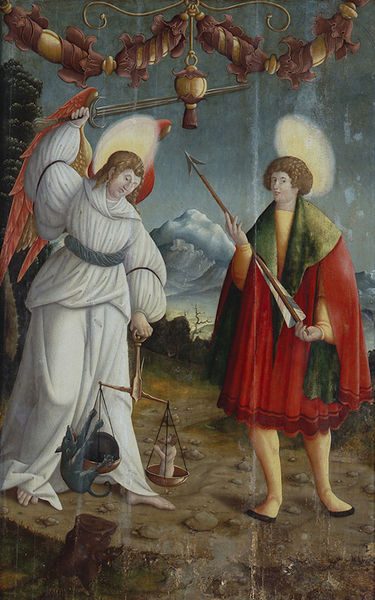
Titel: Der Heilige Michael als Seelenwäger und der Heilige Sebastian
Künstler: Oberschwäbischer Meister
Standort: Karlsruhe
Institution: Staatliche Kunsthalle Karlsruhe
Schlagwörter: baum, berg, blau, blätter, felsen, flügel, gemälde, hand, himmel, kampf, kopf, mann, meer, nackt, umhang, vogel, weiß, wolken, bäume, grün, landschaft, menschen, abend, braun, bunt, frau, haar, holz, kleid, kleider, lampe, laterne, männer, nacht, schmuck, gürtel, hund, rot, schloss, schnee, tier, tiere, wolke, fest, leute, malerei, alt, gericht, richter, arm, barock, federn, kragen, mensch, stein, steine, tod, öl, baumstamm, erde, boden, gewand, gold, haare, mantel, gewänder, girlande, person, locken, renaissance, wald, engel, bein, füße, welle, wellen, schuhe, berge, gebirge, gletscher, flut, dunkelblau, dekor, kerze, leuchter, tiefe, leuchten, katze, barfuss, mond, waage, wage, fuss, burg, glaube, groß, schwert, waffe, gerechtigkeit, justiz, heiligenschein, glocke, nimbus, jüngstes gericht, teufel, mittelalter, heiliger, heilige, speer, dürer, heilig, sünde, erzengel, pfeil, ungeheuer, seele, baumstumpf, drache, glocken, pfeile, symbole, michael, monster, riesig, retabel, heiligenscheine, bündnis, ratte, gabriel, gütel, sünder, matel, jüngste gericht, stefan, waagschalen, jüngste, fügel, landschaf, verbaut, mensches, wfalten, blauer gürtel, grüner mantel, heiligenschirm, #burg, himmel nacht, eschwert, beutelteufel, rote flügel